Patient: sex M, age 77
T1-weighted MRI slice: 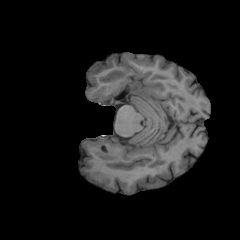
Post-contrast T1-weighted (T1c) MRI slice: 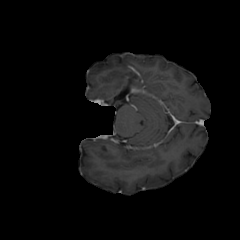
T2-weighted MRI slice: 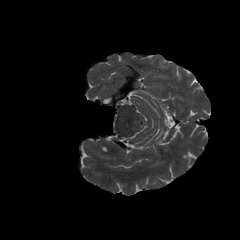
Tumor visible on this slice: no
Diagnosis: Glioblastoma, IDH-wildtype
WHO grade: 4